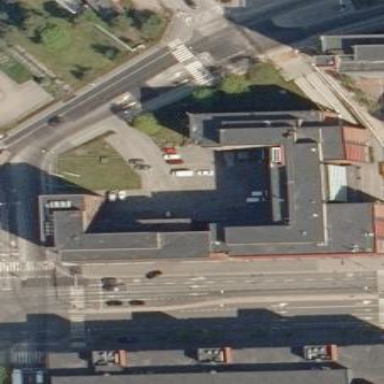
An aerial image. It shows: Office building with flat roof made of tar paper. The building has firebrick color.